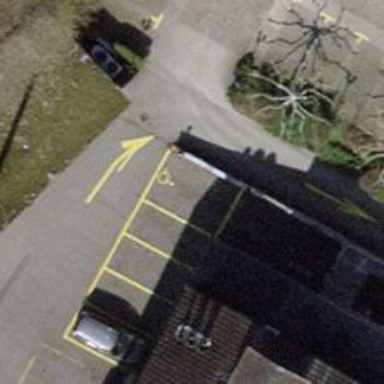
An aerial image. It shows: Disabled parking space.